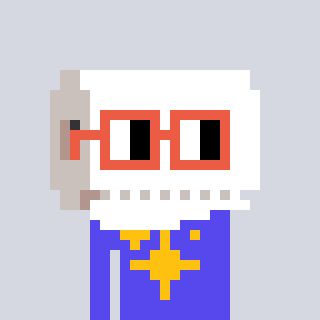
a pixel art character with square orange glasses, a toiletpaper-full-shaped head and a computerblue-colored body on a cool background